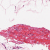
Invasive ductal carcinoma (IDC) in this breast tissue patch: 0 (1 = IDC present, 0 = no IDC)